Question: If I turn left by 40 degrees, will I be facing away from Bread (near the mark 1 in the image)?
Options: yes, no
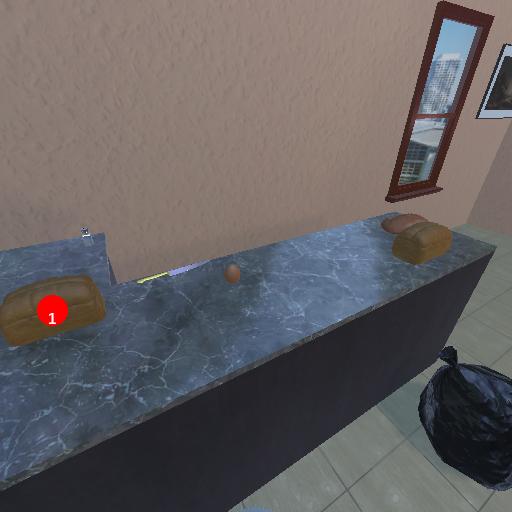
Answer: yes